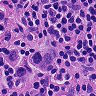
Metastatic tissue present: yes